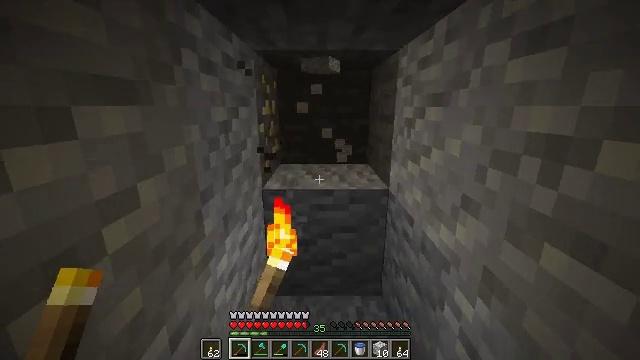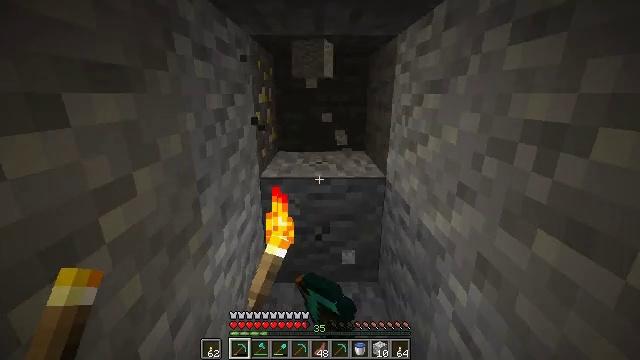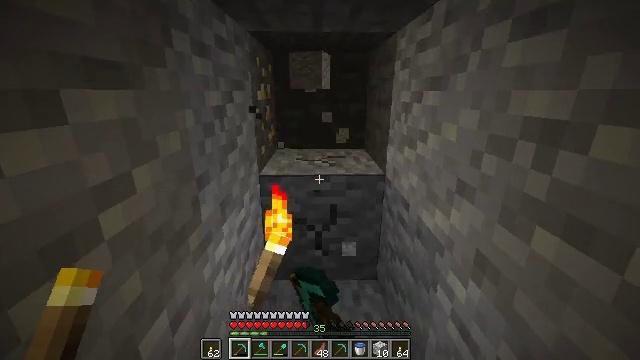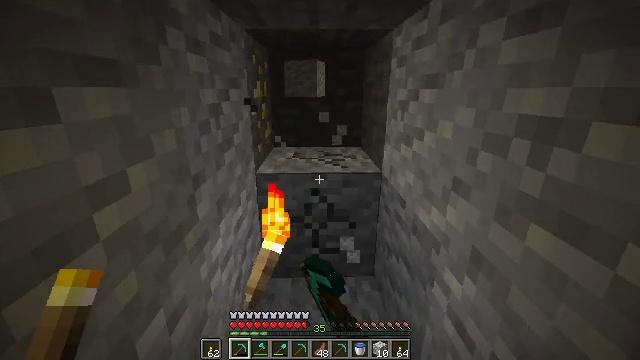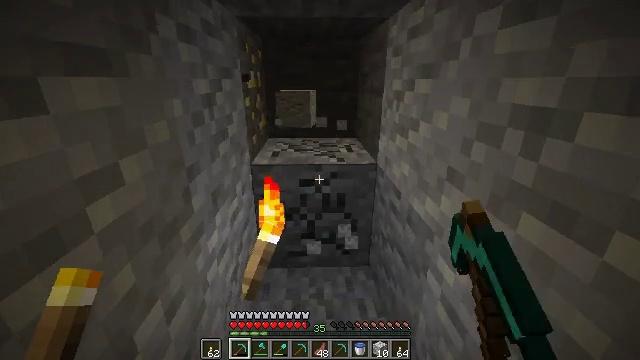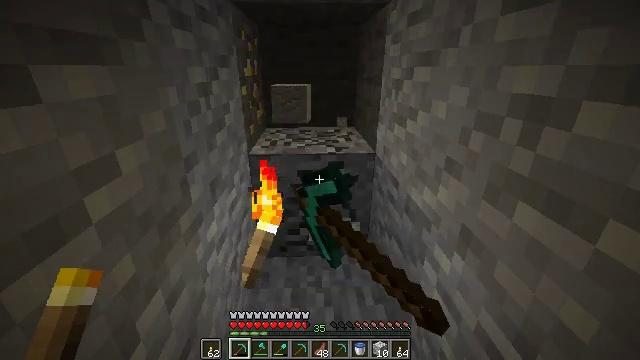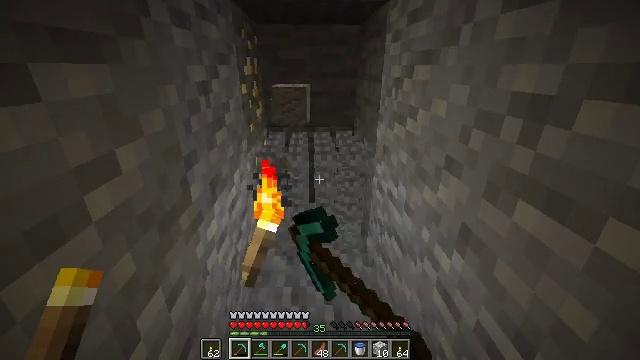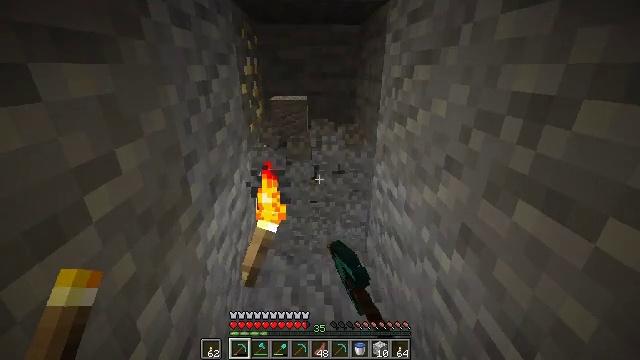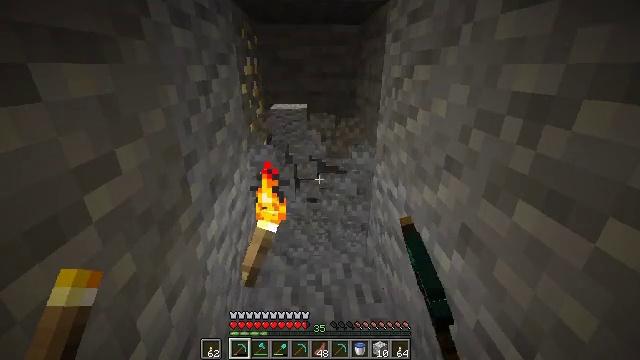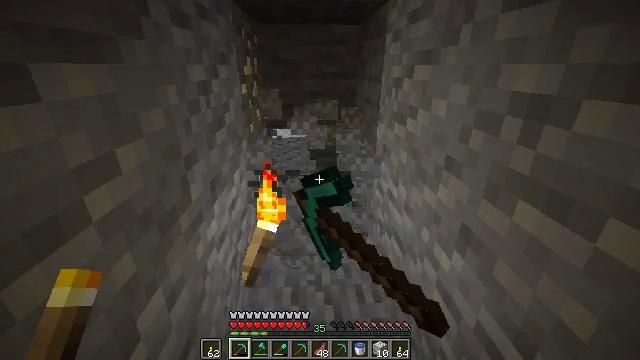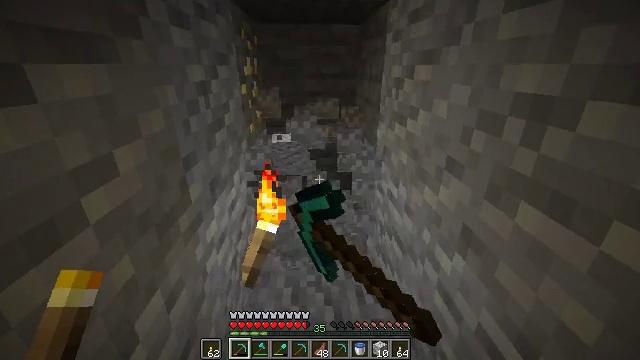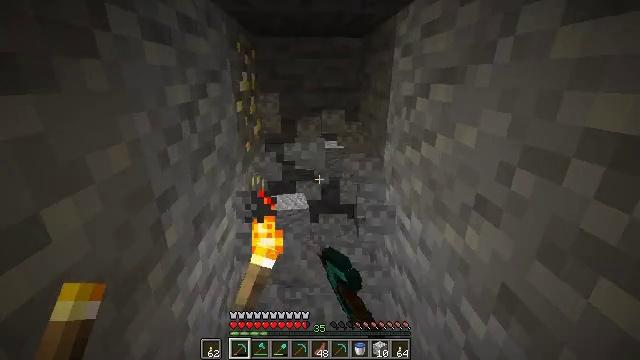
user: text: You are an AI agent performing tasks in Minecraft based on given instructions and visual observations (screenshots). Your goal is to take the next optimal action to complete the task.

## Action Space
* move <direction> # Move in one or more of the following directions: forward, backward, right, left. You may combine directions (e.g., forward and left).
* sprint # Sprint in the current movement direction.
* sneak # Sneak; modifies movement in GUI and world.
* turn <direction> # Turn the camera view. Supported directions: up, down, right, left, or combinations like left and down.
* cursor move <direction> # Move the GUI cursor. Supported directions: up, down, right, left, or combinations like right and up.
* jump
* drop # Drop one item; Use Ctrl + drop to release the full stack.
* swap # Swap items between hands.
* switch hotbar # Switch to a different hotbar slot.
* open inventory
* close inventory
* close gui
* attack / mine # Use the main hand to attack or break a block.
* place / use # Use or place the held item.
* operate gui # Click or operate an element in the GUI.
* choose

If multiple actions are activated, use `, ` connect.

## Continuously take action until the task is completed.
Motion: motion action
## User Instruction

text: Collect andesite by mining it.
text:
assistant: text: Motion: turn down, attack / mine
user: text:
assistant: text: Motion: attack / mine
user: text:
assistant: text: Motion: attack / mine
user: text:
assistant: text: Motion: turn right and down, attack / mine
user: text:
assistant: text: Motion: turn down, attack / mine
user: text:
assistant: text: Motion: attack / mine
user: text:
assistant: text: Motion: attack / mine
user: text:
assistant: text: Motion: attack / mine
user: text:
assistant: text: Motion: attack / mine
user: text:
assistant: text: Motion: move forward, attack / mine
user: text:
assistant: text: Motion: move forward, turn up, attack / mine
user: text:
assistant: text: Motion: attack / mine